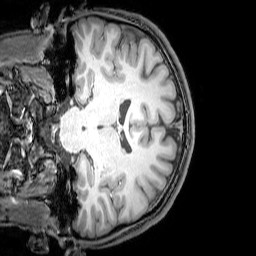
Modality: T1w
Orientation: coronal
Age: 21
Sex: male
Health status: healthy
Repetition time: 0.081 s
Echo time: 0.037 s